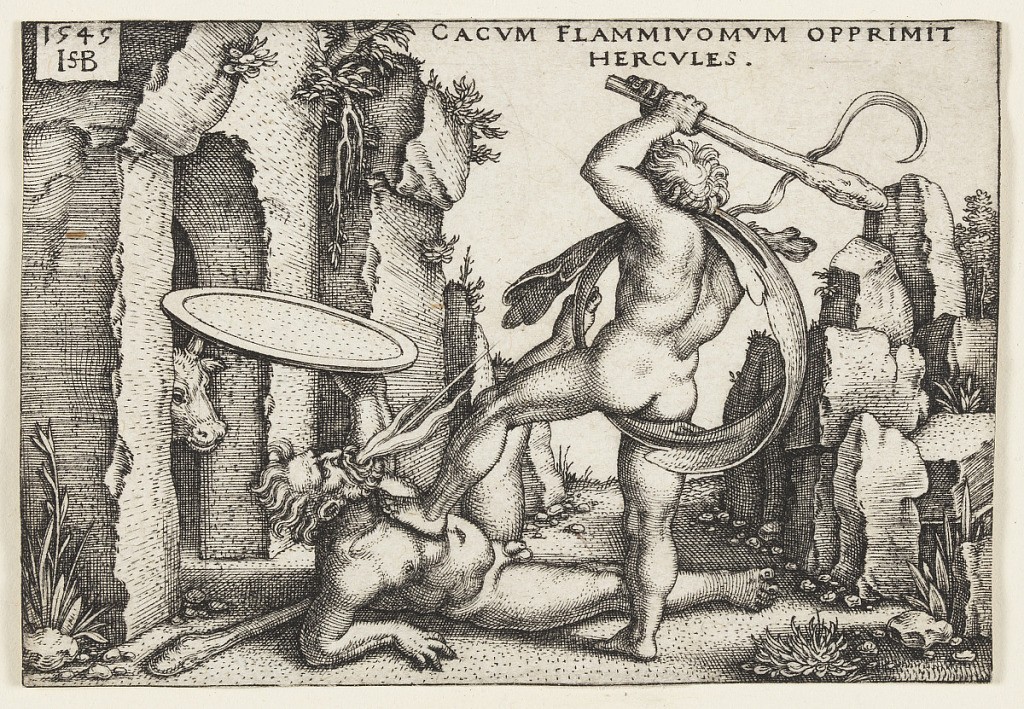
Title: Hercules and Cacus
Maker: Hans Sebald Beham, German, 1500–1550
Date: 1542–48
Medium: Engraving on off-white laid paper
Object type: Print
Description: Horizontal rectangle. Hercules stands at right, his club held with both hands above his head, about to strike the fallen giant, Cacus. The cave of the giant is at left, and one of the stolen oxen peers from its entrance.